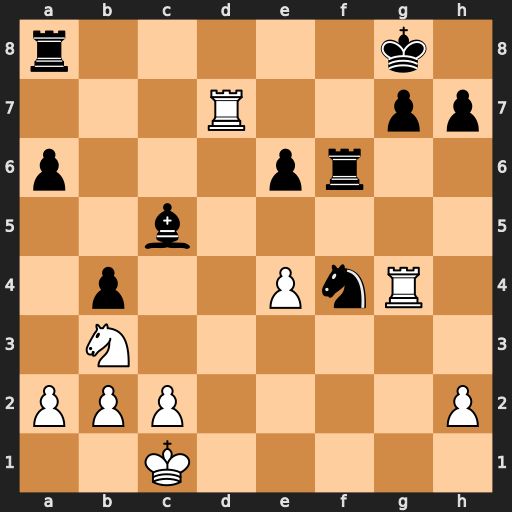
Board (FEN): r5k1/3R2pp/p3pr2/2b5/1p2PnR1/1N6/PPP4P/2K5
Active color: w
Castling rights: -
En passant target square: -
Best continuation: Rgxg7+ Kf8 Nxc5